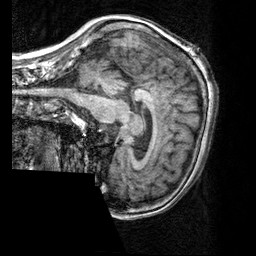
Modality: T1w
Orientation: sagittal
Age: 65
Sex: female
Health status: healthy
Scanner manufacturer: siemens
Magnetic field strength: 3 T
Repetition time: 2.3 s
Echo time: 0.00303 s